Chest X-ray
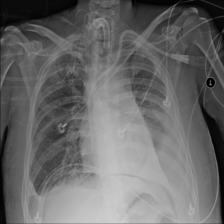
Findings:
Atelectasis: negative
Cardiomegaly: negative
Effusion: positive
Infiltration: positive
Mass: negative
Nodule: negative
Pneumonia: negative
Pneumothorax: negative
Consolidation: negative
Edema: negative
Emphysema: negative
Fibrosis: negative
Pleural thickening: negative
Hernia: negative